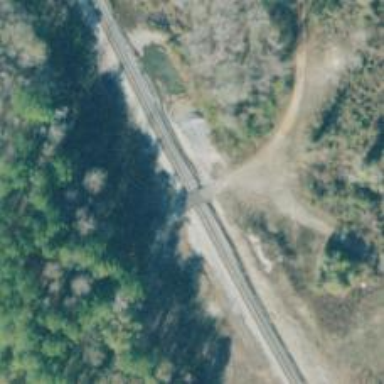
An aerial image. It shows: Railway track.